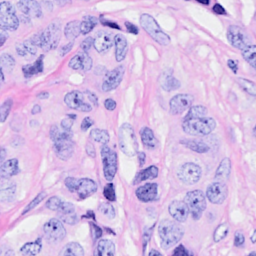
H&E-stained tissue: Breast